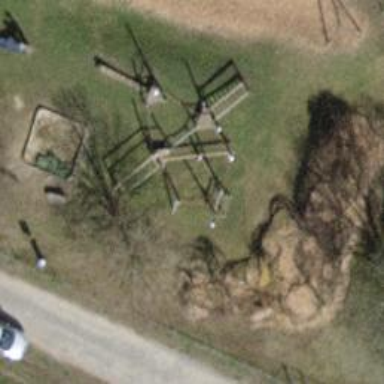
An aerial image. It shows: Playground with various play structures.